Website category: university
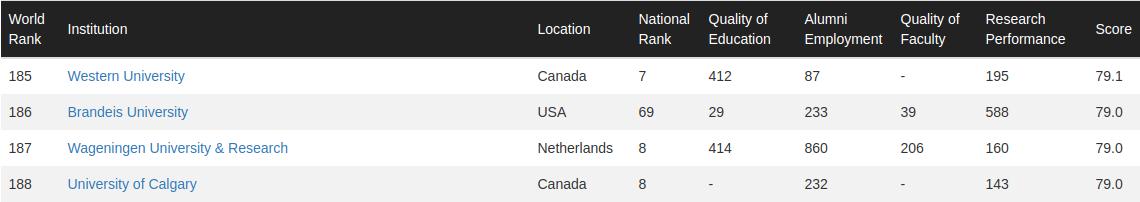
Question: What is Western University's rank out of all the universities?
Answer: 185

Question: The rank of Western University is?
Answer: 185

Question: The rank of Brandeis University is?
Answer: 186

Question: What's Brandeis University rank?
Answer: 186

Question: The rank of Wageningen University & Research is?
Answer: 187

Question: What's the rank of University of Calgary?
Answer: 188

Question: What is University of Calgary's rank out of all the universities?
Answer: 188

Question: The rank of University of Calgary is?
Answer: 188

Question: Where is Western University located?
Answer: Canada

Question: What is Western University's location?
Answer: Canada

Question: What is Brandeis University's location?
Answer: USA

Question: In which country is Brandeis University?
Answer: USA

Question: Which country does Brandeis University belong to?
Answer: USA

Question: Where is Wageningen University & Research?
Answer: Netherlands

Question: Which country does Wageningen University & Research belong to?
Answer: Netherlands

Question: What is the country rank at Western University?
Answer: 7

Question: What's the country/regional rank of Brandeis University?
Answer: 69

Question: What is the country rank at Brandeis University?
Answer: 69

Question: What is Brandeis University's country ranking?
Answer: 69

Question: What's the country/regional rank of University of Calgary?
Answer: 8

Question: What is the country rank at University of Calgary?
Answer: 8

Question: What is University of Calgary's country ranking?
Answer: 8

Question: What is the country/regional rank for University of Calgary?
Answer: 8

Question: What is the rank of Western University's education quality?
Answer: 412

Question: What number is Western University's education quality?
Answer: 412

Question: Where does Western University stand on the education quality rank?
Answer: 412

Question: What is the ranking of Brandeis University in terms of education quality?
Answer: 29

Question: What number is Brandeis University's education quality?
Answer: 29

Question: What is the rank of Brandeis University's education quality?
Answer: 29

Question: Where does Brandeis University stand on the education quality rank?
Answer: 29

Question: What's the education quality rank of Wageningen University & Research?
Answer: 414

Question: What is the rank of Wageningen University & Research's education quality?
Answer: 414

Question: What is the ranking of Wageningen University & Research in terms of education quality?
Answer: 414

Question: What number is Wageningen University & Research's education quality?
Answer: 414

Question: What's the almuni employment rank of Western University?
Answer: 87

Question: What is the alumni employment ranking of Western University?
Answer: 87

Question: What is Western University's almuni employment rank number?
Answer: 87

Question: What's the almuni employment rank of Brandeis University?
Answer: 233

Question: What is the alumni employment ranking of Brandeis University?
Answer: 233

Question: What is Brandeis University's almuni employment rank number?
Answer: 233

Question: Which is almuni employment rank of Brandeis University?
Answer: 233

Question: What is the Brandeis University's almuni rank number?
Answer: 233

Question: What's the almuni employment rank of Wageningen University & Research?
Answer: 860

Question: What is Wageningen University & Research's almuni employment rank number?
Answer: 860

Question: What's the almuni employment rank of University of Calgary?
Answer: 232

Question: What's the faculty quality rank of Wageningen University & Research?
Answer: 206

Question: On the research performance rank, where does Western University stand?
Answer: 195

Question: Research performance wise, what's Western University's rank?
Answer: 195

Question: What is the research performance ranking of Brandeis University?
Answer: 588

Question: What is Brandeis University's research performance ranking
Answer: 588

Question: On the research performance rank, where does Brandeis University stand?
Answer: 588

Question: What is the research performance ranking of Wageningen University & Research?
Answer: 160

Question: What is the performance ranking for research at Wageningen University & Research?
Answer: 160

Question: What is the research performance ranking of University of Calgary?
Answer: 143

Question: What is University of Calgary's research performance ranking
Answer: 143

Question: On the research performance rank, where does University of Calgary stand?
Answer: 143

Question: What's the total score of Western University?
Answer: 79.1

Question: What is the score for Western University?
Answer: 79.1

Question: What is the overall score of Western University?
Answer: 79.1

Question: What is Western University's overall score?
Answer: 79.1

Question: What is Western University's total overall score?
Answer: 79.1

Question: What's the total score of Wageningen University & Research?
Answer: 79.0

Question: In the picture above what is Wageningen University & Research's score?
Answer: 79.0

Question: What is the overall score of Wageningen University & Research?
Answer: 79.0